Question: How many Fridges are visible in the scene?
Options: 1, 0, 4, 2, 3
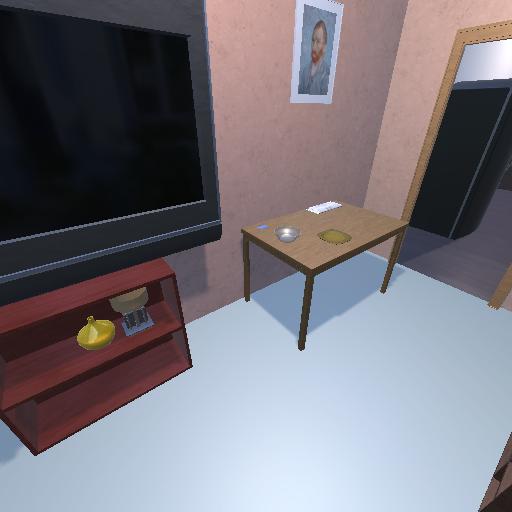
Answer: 1